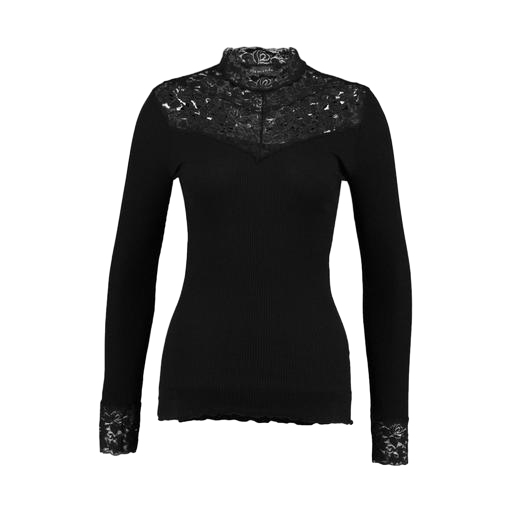
black shayna mock-turtleneck lace top, black long-sleeved lace top, black ruby lace high neck top, white background